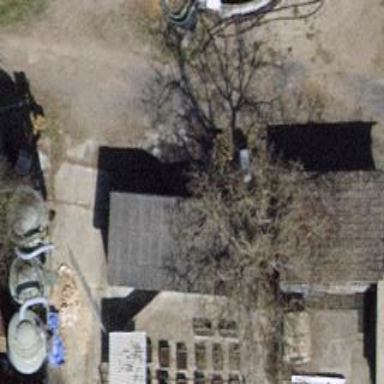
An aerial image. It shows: Farm auxiliary building.